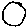
Label: circle